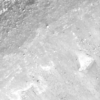
Label: not_dusty